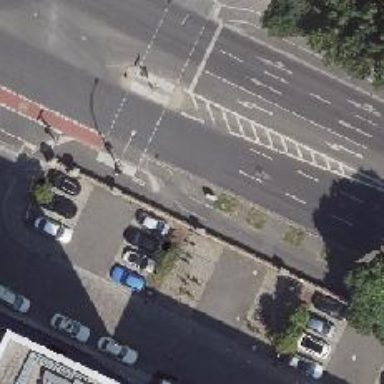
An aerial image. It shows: Asphalt cycleway with kerb separating the left side.